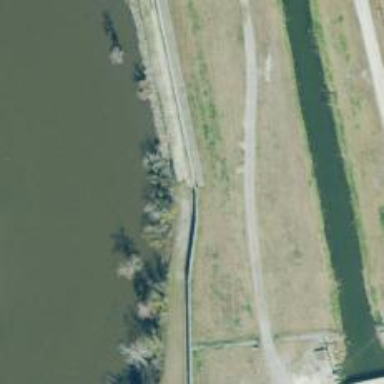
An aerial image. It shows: Dam along waterway.